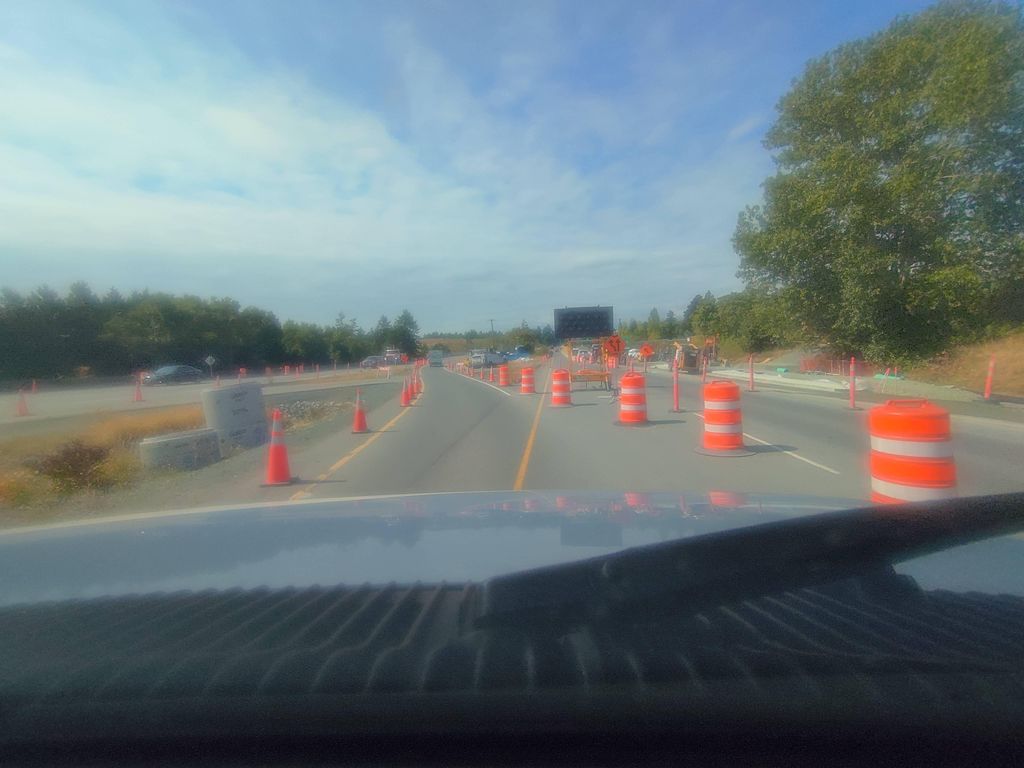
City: victoria